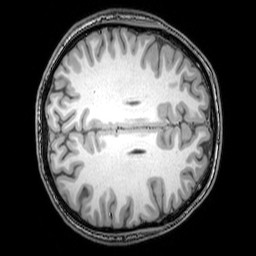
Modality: T1w
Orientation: axial
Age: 23
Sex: male
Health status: healthy
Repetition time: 0.081 s
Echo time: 0.037 s